Question: I am trying to parse following JSON that is generated dynamically by a PHP script.
'''
{
"a": [
{
"key": "albatross",
"value": "Albatross"
},
{
"key": "ant",
"value": "Ant"
},
{
"key": "abyssinian",
"value": "Abyssinian"
}
],
"b": [
{
"key": "bat",
"value": "Bat"
},
{
"key": "badger",
"value": "Badger"
}
],
"e": [
{
"key": "elephant",
"value": "Elephant"
},
{
"key": "eagle",
"value": "Eagle"
},
{
"key": "elephant_seal",
"value": "Elephant Seal"
}
],
"g": [
{
"key": "gar",
"value": "Gar"
},
{
"key": "gorilla",
"value": "Gorilla"
}
],
"k": [
{
"key": "kangaroo",
"value": "Gar"
},
{
"key": "kiwi",
"value": "Kiwi"
},
{
"key": "koala",
"value": "Koala"
},
{
"key": "kudu",
"value": "Kudu"
}
]
'''
}
I have following code so far but the resulted table index repeats some data and also the index on right does not function. (output screenshot below)
'''
- (void)viewDidLoad
{
[super viewDidLoad];
[self fetchJSONFromURL];
}
- (void) fetchJSONFromURL{
NSString *str=@"http://myjsonurl.com/myjson.php";
NSURL *url=[NSURL URLWithString:str];
NSData *data=[NSData dataWithContentsOfURL:url];
NSError *error=nil;
jsonResponse=[NSJSONSerialization JSONObjectWithData:data options:
NSJSONReadingMutableContainers error:&error];
totalJsonNodes = [jsonResponse count];
animalsArray = [[NSMutableArray alloc]init];
animalsDictionary = [[NSMutableDictionary alloc] init];
for ( NSDictionary *values in jsonResponse )
{
NSArray *animals = [[jsonResponse objectForKey:values] valueForKey:@"key"];
for (NSObject* o in animals)
{
[animalsArray addObject:o];
//[animalsDictionary setObject:o forKey:values];
}
sortedValues = [animalsArray sortedArrayUsingSelector:@selector(localizedCaseInsensitiveCompare:)];
}
NSLog(@"%@", sortedValues);
//set the keys for the right side index
keys = [[jsonResponse allKeys]sortedArrayUsingSelector:@selector(compare:)];
}
#pragma mark - Table view data source
- (NSInteger)numberOfSectionsInTableView:(UITableView *)tableView
{
return [jsonResponse count];
}
- (NSInteger)tableView:(UITableView *)tableView numberOfRowsInSection:(NSInteger)section
{
NSString *key = keys[section];
for ( NSDictionary *values in jsonResponse )
{
NSArray *animals = [[jsonResponse objectForKey:values] valueForKey:@"key"];
if([values isEqual:key]){
return animals.count;
}
}
return [jsonResponse count];
}
- (UITableViewCell *)tableView:(UITableView *)tableView cellForRowAtIndexPath:(NSIndexPath *)indexPath
{
static NSString *CellIdentifier = @"Cell";
UITableViewCell *cell = [tableView dequeueReusableCellWithIdentifier:CellIdentifier forIndexPath:indexPath];
int count = 0;
NSLog(@"total json nodes : %d", totalJsonNodes);
for ( int i =0; i < totalJsonNodes; i++)
{
if(count == indexPath.section){
//NSLog(@"indexPath.section: %d indexPath.row %d", indexPath.section, indexPath.row);
NSLog(@"indexPath.row: %d count %d", indexPath.row, count);
int objectIndex = indexPath.row + count +i;
cell.textLabel.text = [sortedValues objectAtIndex:objectIndex];
}
count++;
}
return cell;
}
-(NSArray*)sectionIndexTitlesForTableView:(UITableView *)tableView{
return keys;
}
'''

As you can see in the screenshot, few words are repetaed and few are missing (for index of 'k') and with the code above small alphabetic index on right only works for first three letter and does not work for g and k.
It would be great if someone can let me know where in the code I have problem.
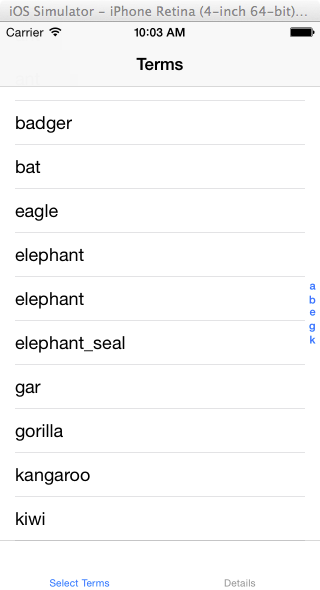
Answer: You should not write code to do this stuff but you should use libraries that have been written and tested by hundreds of developers. They work asynchronously for better performance. The one you should use here is called <URL>. It's super fast, flexible, and easy to use. But more importantly it just works.
'''
//Create object manager
RKObjectManager *objectManager = [RKObjectManager managerWithBaseURL:[NSURL URLWithString:URL_BASE_URL]];
[RKObjectManager setSharedManager:objectManager];
objectManager.requestSerializationMIMEType=RKMIMETypeJSON;
//Map your object to a class
RKObjectMapping *mapping = [RKObjectMapping mappingForClass:[SomeClass class]];
[mapping addAttributeMappingsFromArray:@[@"customerID",
@"firstName",
@"lastName",
@"emailAddress",
@"phoneNumber"
]];
//add a response descriptor with your map
RKResponseDescriptor *responseDescriptor = [RKResponseDescriptor responseDescriptorWithMapping:mapping method:RKRequestMethodAny pathPattern:URL_CUSTOMER_REGISTER keyPath:@"success" statusCodes:nil];
//add it to the object manager
[objectManager addResponseDescriptor:responseDescriptor];
//And now the async request
NSDictionary *requestParam = @{
@"customerID": self.theCustomer.customerID,
@"customerPassword": self.theCustomer.customerPassword
};
[[RKObjectManager sharedManager] postObject:nil path:URL_RESTAURANTS parameters:requestParam success:^(RKObjectRequestOperation *operation, RKMappingResult *mappingResult) {
} failure:^(RKObjectRequestOperation *operation, NSError *error) {
}];
'''